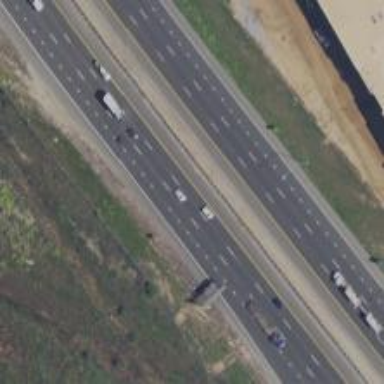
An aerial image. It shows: Motorway junction.